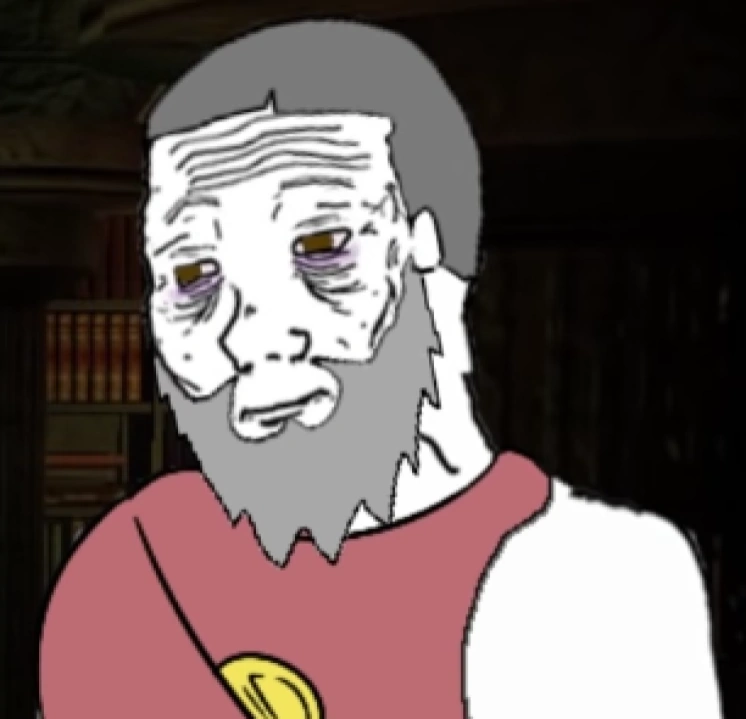
Label: 5_Wojak_with_Background